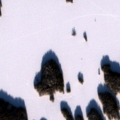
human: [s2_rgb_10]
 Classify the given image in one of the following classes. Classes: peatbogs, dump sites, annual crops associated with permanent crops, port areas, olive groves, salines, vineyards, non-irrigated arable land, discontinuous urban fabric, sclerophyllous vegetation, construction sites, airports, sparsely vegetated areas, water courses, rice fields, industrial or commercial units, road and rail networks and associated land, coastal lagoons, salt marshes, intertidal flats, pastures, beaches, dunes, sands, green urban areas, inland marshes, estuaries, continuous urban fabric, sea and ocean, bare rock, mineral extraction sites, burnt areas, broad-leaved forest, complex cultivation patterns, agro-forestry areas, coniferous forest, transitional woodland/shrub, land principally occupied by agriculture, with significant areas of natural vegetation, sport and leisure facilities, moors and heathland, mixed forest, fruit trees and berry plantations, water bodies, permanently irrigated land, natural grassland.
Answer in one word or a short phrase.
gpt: mixed forest, water bodies